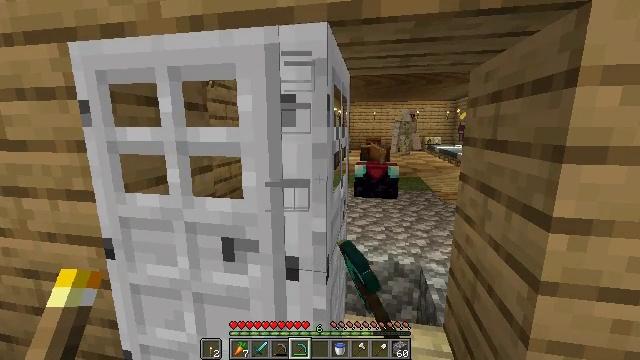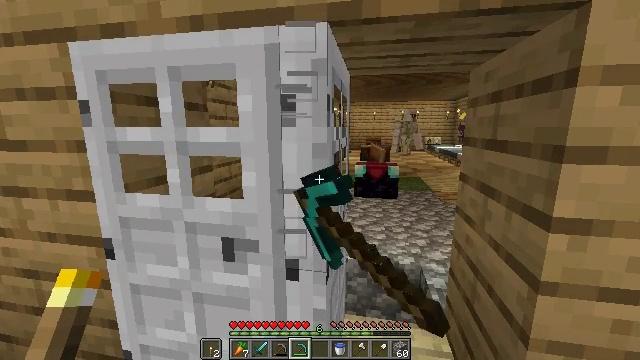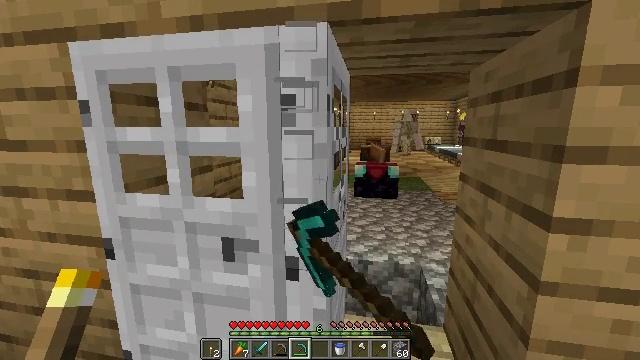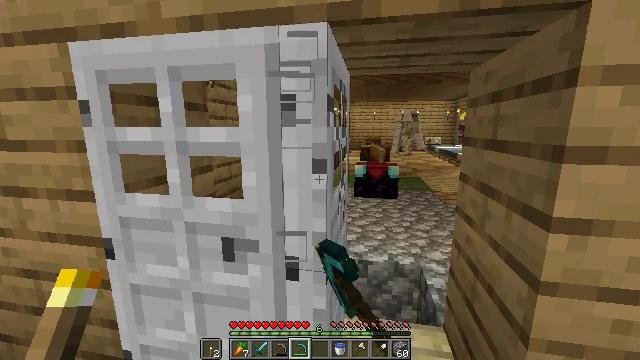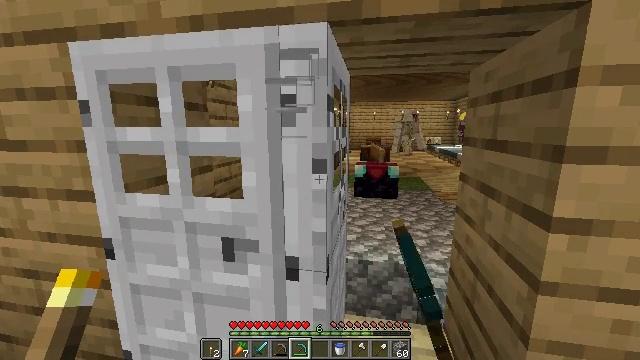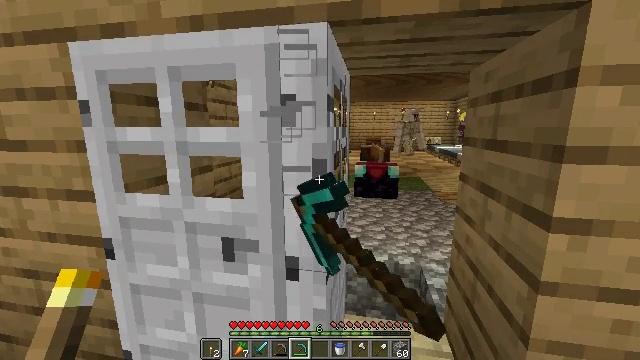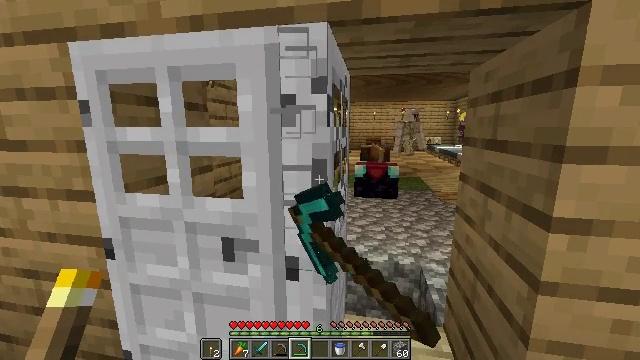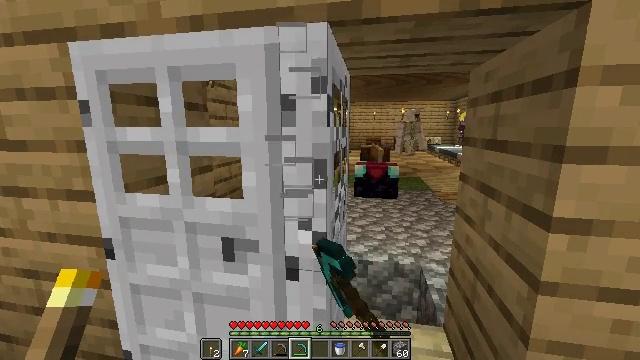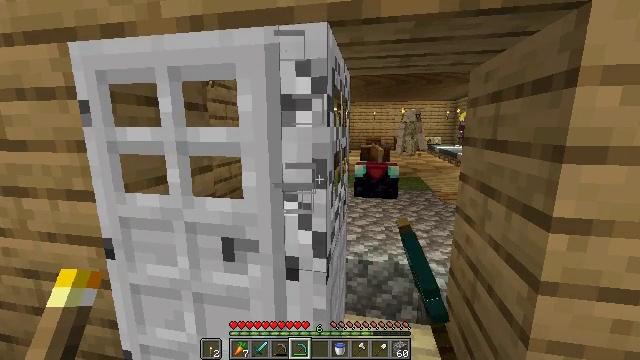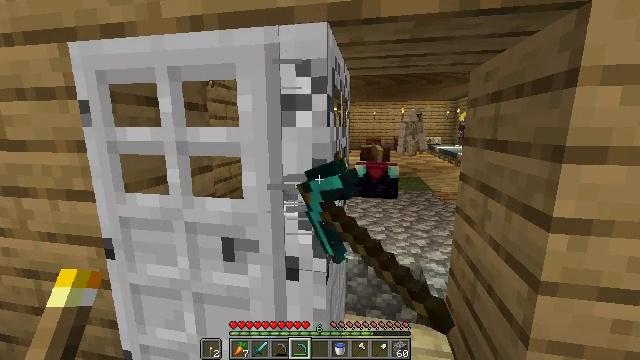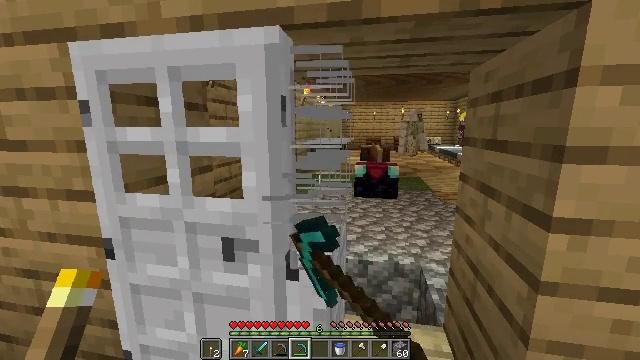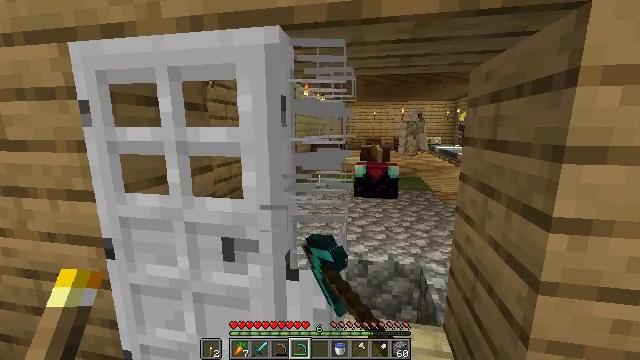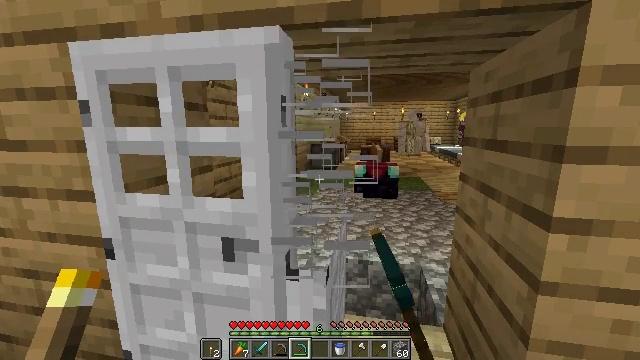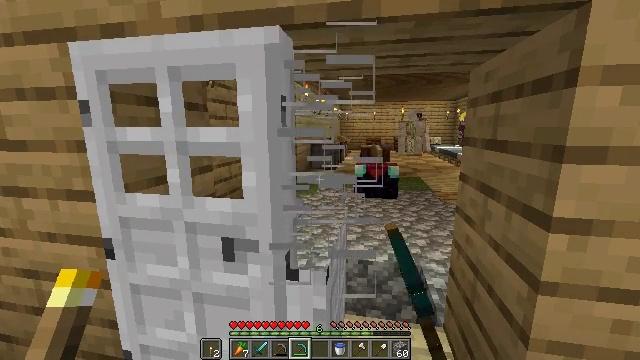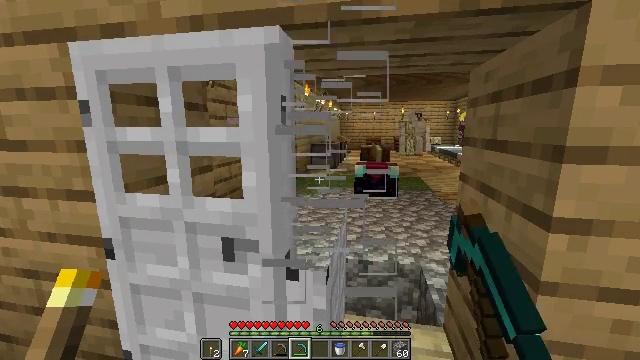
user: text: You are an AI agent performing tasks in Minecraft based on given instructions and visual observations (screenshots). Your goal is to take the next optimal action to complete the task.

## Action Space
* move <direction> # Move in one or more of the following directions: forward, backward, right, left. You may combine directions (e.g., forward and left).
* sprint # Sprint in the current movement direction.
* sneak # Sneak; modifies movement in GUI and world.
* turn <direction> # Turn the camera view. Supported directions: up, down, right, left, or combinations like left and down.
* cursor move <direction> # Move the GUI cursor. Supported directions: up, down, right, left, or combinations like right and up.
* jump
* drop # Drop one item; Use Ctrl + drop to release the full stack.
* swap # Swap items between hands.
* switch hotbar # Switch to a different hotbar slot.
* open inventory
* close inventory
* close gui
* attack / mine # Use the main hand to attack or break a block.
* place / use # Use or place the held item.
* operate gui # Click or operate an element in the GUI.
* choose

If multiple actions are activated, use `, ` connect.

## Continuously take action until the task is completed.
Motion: motion action
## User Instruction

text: Mine the iron door to remove it.
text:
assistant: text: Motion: attack / mine
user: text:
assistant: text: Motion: attack / mine
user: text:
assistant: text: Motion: attack / mine
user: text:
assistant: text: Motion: attack / mine
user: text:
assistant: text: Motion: attack / mine
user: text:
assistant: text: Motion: attack / mine
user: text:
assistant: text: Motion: attack / mine
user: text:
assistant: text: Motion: attack / mine
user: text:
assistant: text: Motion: attack / mine
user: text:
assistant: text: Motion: attack / mine
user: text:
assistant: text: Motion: attack / mine
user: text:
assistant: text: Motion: attack / mine
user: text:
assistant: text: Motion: attack / mine
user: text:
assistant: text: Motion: attack / mine
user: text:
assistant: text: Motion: attack / mine